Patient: sex M, age 74
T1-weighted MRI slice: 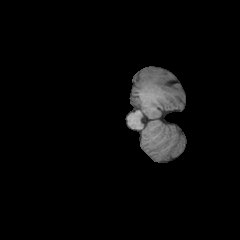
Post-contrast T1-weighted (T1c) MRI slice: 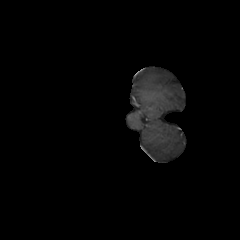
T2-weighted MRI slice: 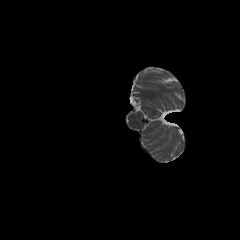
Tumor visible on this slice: no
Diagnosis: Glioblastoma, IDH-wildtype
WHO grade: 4